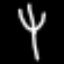
Label: fork